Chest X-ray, PA view. Patient: 65 years old, sex M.
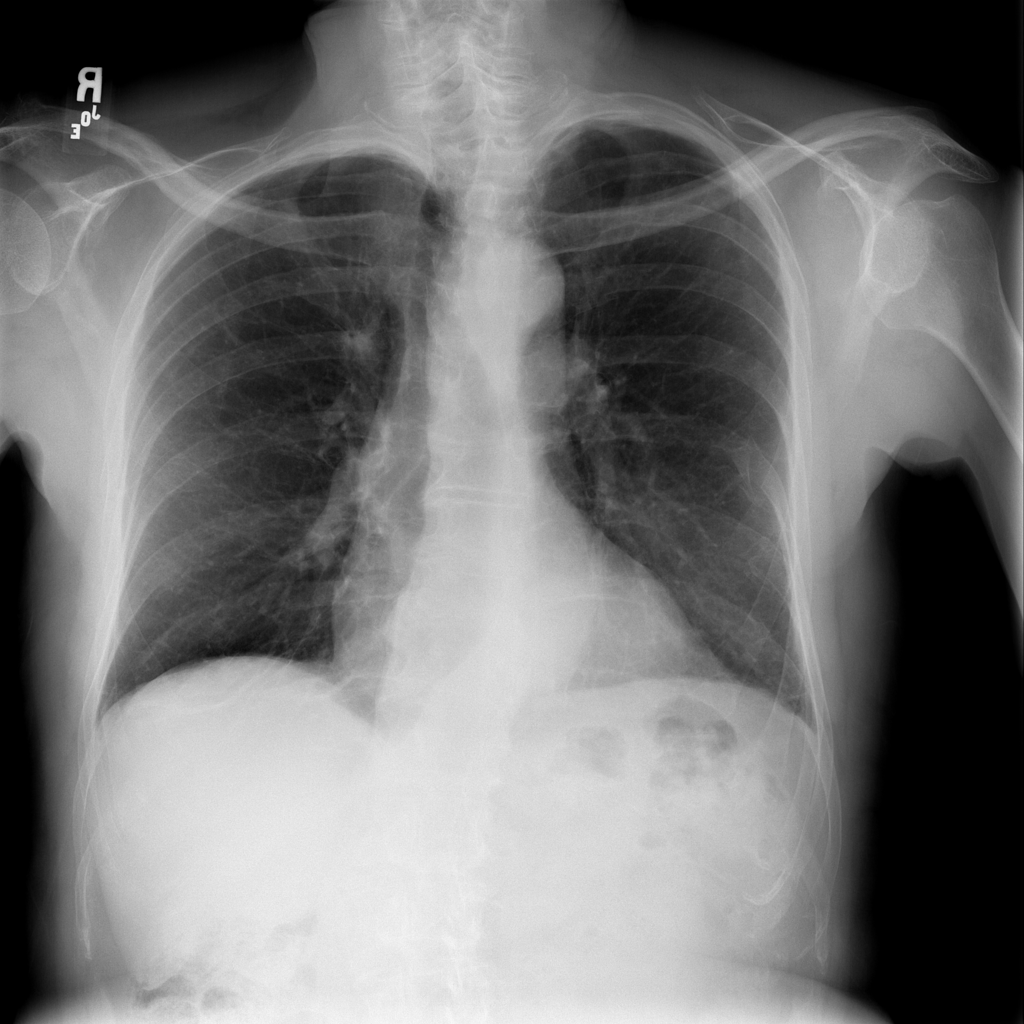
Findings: No Finding